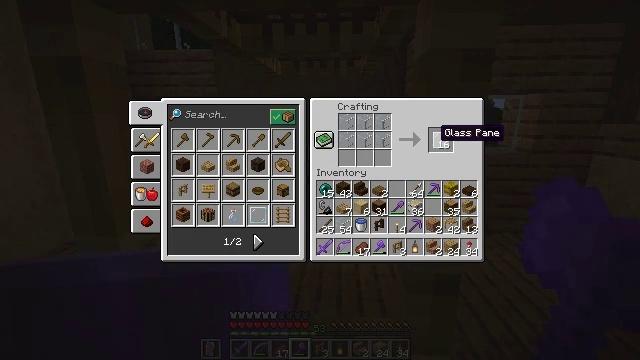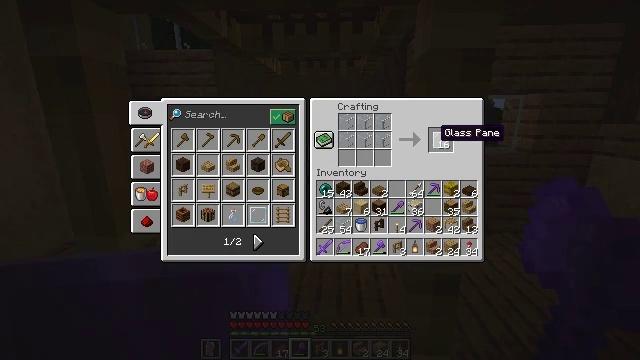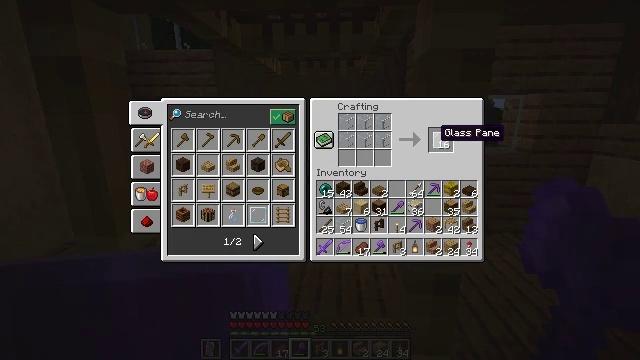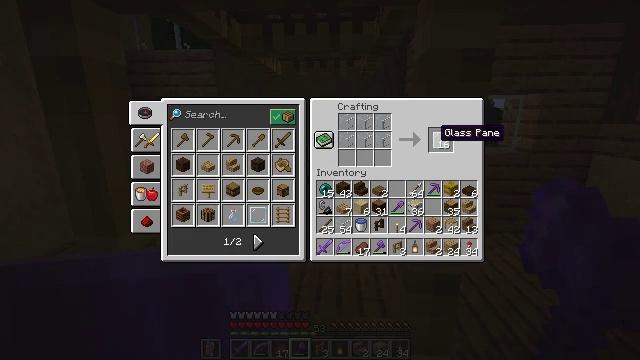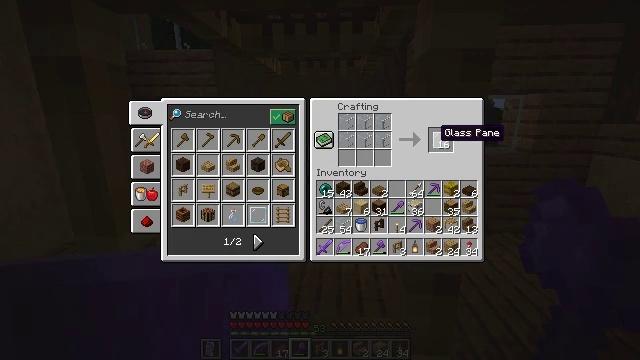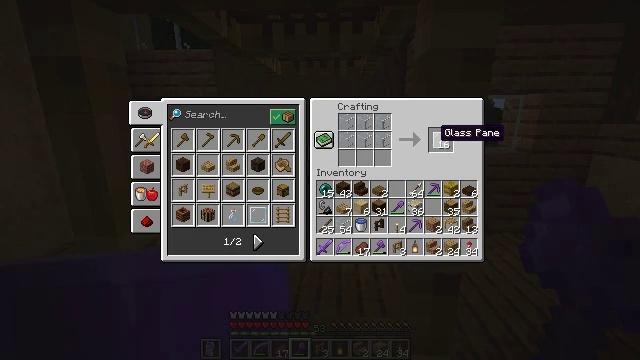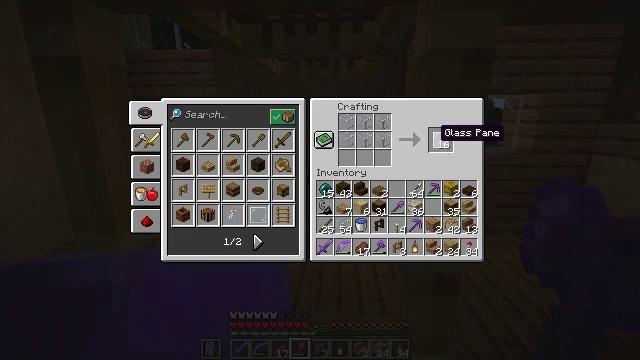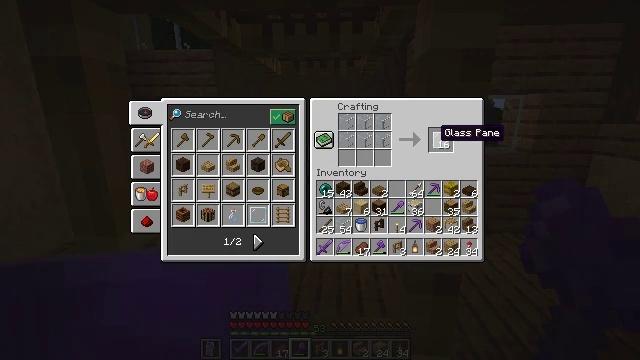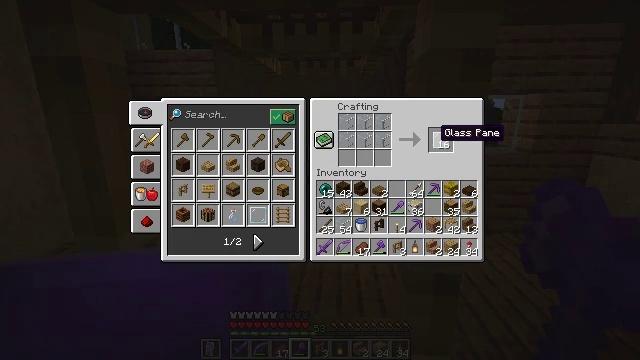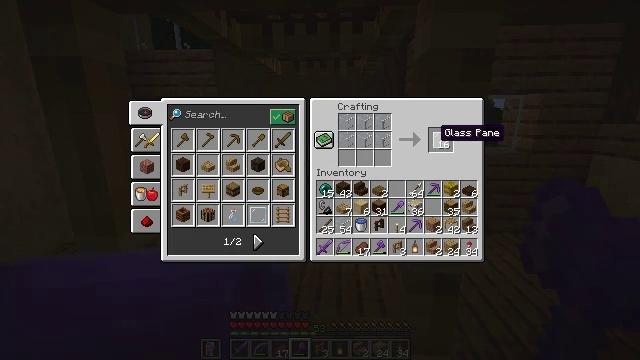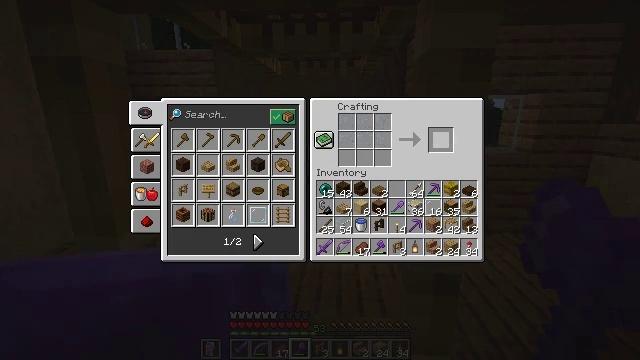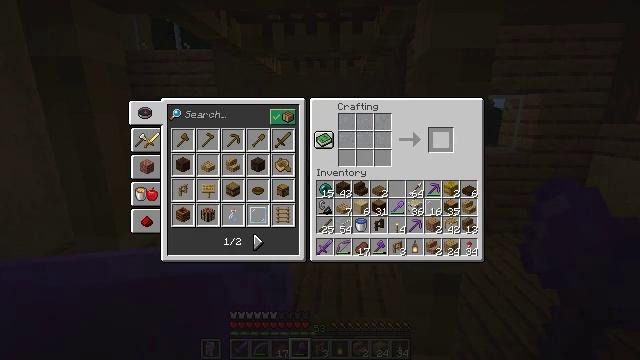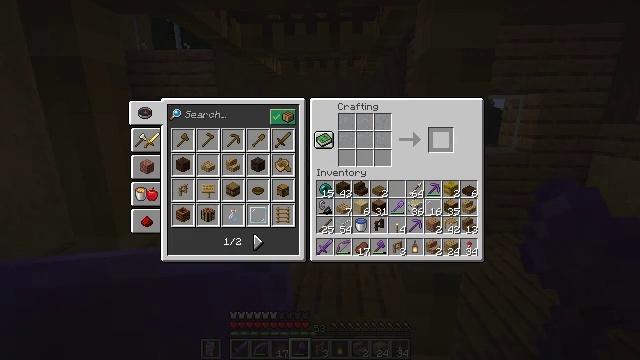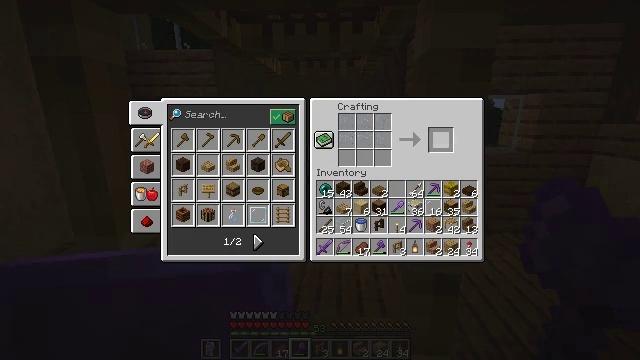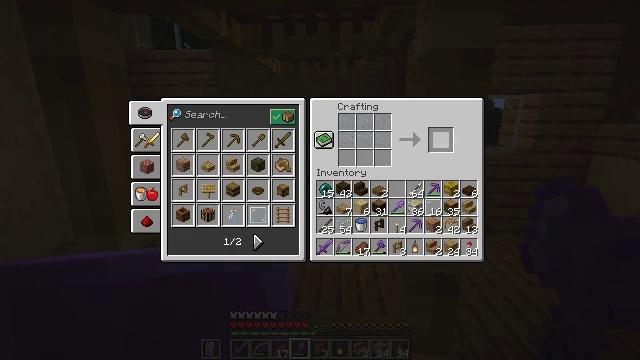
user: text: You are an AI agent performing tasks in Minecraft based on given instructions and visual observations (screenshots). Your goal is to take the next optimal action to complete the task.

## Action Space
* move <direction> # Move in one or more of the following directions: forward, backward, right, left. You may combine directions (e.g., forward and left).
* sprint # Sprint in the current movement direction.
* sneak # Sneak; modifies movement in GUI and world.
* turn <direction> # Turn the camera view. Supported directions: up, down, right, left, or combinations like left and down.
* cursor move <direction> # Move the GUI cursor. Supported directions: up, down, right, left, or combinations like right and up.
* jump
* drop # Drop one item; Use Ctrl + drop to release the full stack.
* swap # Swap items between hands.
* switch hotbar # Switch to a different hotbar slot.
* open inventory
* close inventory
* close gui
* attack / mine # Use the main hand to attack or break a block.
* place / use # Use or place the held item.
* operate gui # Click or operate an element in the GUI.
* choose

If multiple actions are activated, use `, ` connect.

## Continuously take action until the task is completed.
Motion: motion action
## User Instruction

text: Open the crafting table and create a glass pane.
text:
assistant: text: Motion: sneak
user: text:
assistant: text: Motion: sneak
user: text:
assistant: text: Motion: sneak
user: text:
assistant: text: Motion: sneak
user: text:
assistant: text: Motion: sneak
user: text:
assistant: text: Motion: sneak
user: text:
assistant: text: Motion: sneak
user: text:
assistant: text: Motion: sneak
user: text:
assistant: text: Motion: sneak
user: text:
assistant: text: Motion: sneak, attack / mine
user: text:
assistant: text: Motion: sneak, attack / mine
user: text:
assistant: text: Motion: sneak, attack / mine
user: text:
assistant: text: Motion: sneak
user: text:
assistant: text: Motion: sneak
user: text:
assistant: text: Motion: sneak